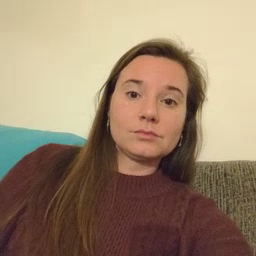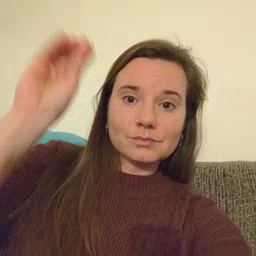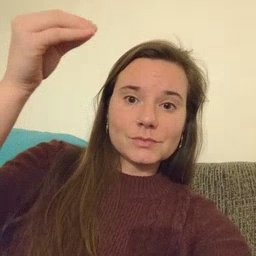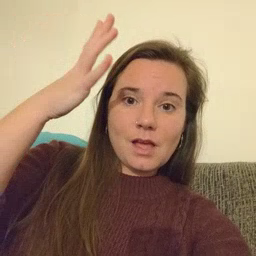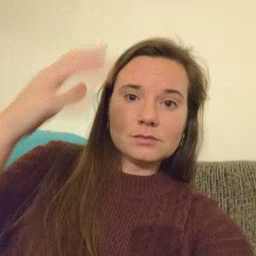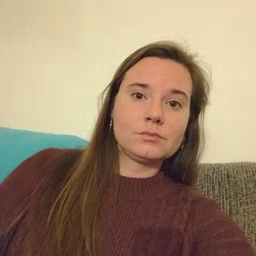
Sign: sun